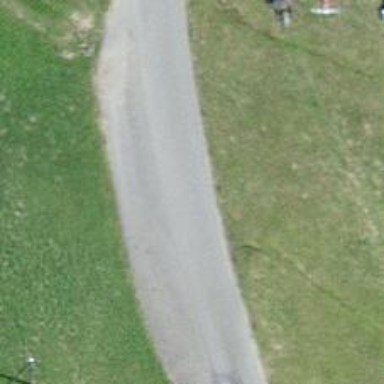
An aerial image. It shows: Passing place on the road.